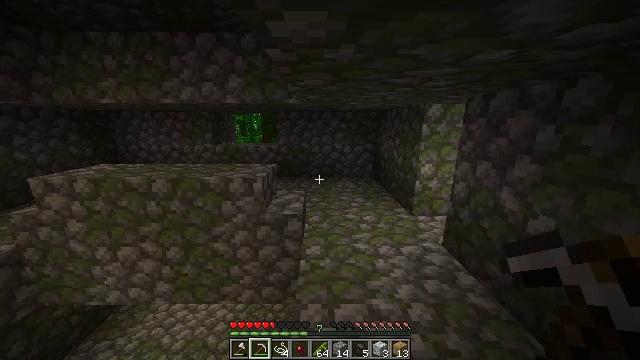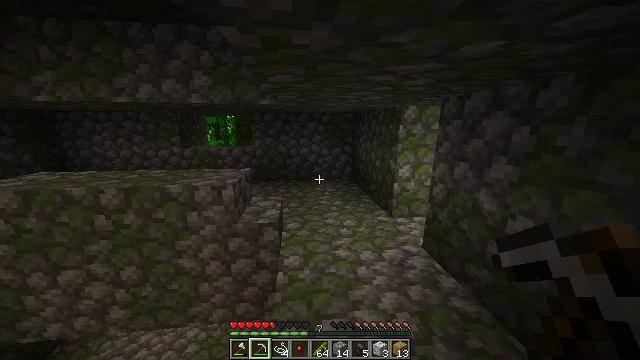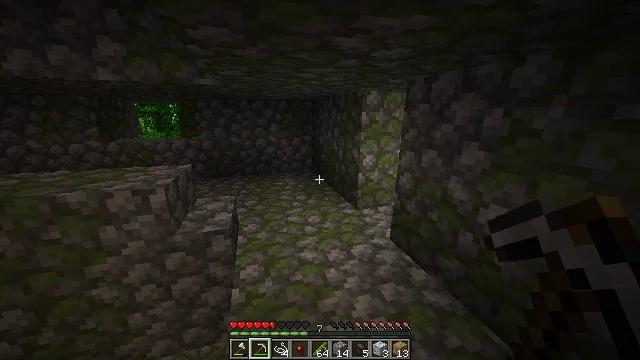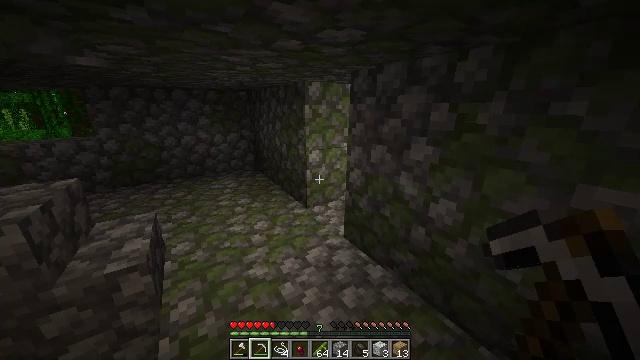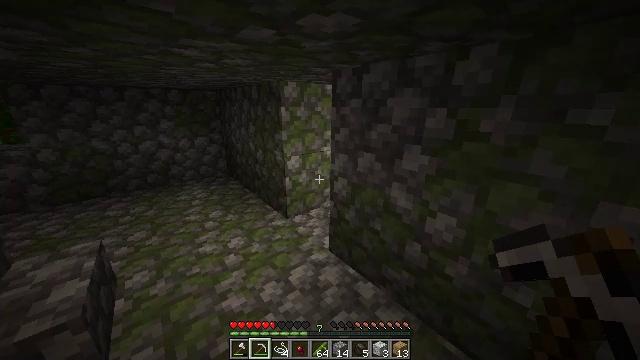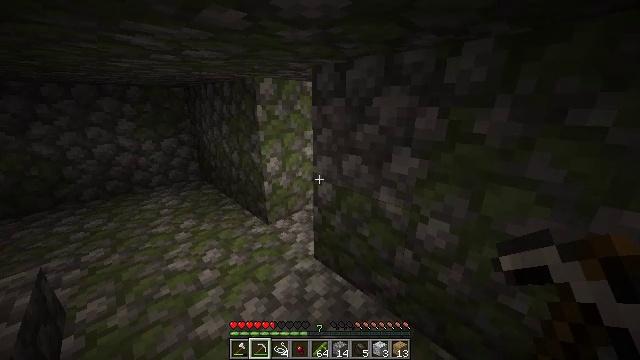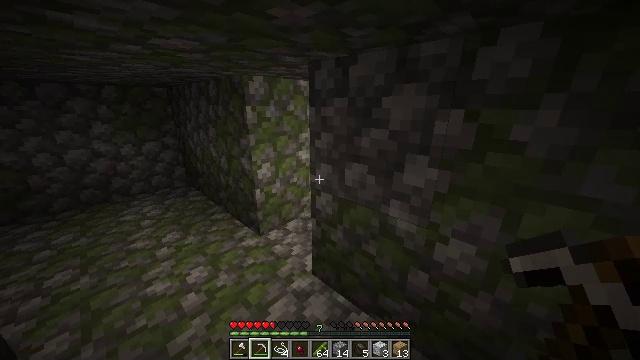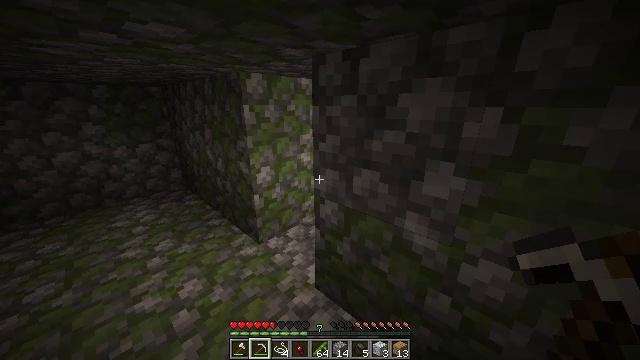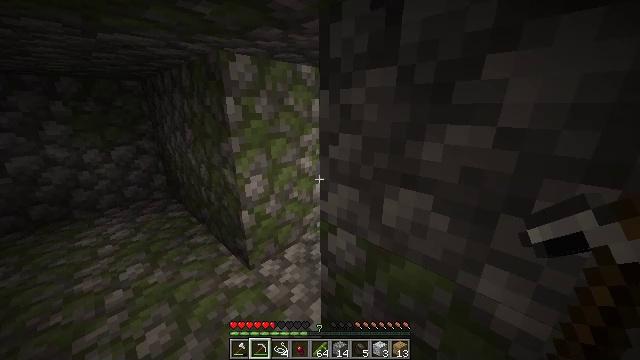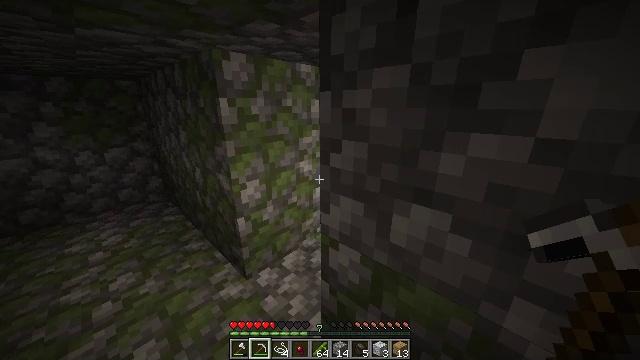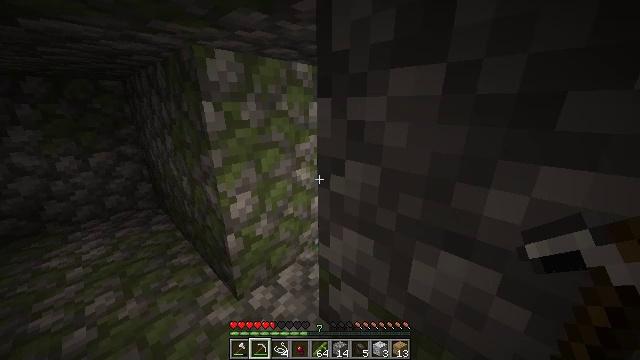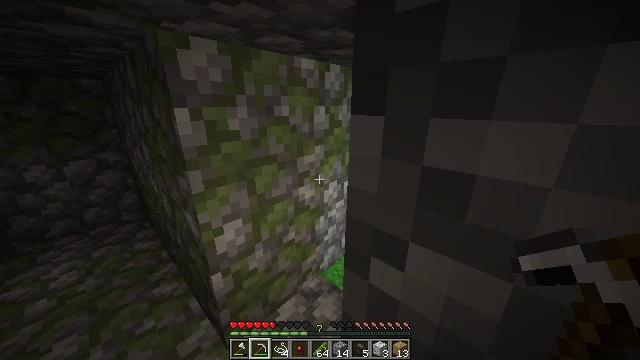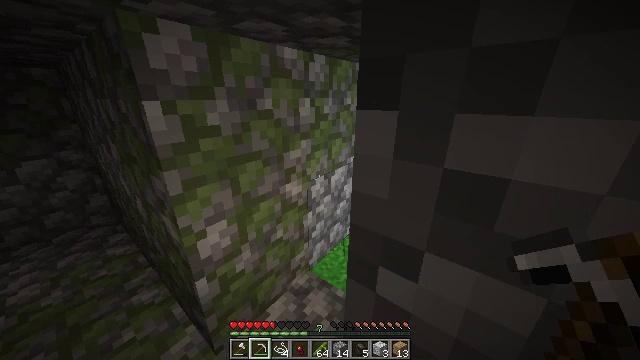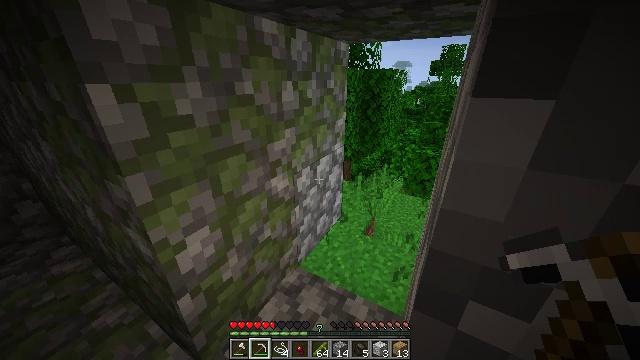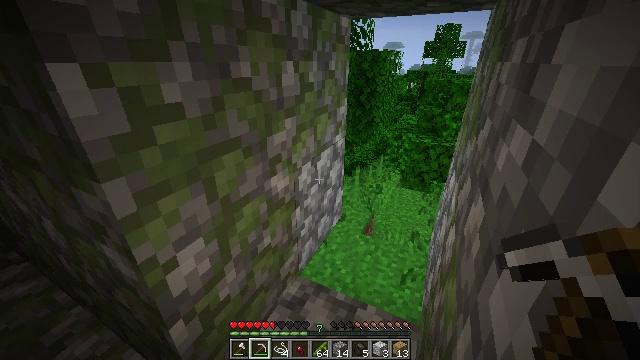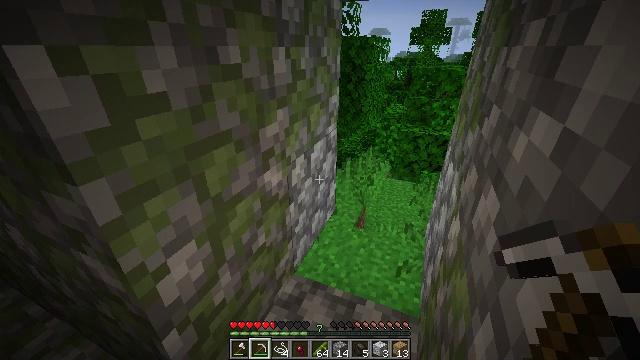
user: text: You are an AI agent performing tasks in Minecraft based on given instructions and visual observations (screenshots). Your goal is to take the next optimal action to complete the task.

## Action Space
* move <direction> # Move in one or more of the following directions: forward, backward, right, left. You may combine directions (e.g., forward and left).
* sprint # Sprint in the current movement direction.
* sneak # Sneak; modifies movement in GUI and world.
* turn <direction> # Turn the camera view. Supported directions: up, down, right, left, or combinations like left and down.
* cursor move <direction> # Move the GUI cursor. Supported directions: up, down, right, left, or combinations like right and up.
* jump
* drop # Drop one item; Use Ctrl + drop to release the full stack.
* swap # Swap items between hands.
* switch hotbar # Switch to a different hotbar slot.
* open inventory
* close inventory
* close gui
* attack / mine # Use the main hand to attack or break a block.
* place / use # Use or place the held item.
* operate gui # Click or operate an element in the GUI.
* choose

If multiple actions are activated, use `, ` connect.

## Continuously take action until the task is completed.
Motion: motion action
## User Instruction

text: Craft a cooked salmon using a furnace.
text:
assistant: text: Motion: move forward, sprint, turn right
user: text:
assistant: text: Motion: move forward, sprint, turn right and down
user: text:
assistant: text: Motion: move forward, sprint, turn right and down
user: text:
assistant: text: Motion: move forward, sprint, turn right
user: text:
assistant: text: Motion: move forward, sprint, turn right
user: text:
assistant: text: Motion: move forward, sprint, turn right
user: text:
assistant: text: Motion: move forward, sprint
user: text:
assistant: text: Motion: move forward, sprint
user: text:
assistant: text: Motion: move forward, sprint
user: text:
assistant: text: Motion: move forward, sprint
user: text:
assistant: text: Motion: move forward, sprint
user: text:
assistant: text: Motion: move forward, sprint, turn right and down
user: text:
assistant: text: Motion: move forward, sprint, turn right and down
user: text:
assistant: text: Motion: move forward, sprint, turn right and down
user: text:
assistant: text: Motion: move forward, sprint, turn right and down
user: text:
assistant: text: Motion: move forward, sprint, turn right and down
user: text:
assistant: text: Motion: move forward, sprint, turn right and down
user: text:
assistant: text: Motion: move forward, sprint, turn right and down
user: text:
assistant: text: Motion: move forward, sprint, turn right and down
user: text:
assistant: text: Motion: move forward, sprint, turn right and down
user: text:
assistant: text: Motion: move forward, sprint, turn right and down
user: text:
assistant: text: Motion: move forward, turn right and down
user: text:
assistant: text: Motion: move forward, turn right and down
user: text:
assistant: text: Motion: move forward, turn right
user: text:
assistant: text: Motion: move forward, turn right
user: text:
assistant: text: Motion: move forward, turn right
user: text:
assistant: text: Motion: move forward, turn right
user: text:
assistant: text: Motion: turn right
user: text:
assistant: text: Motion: turn right and up
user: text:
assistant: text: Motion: no_op